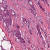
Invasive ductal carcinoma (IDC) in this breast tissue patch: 1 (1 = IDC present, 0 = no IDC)